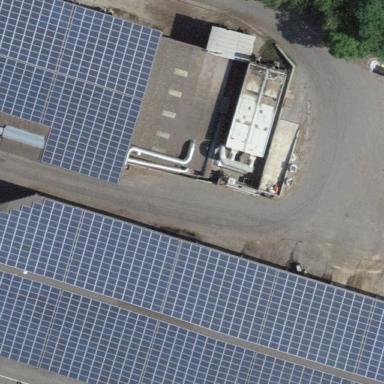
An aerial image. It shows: Solar power generator using photovoltaic panels.